Field crop: tomato
Growth stage: 2
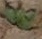
Species: solanum